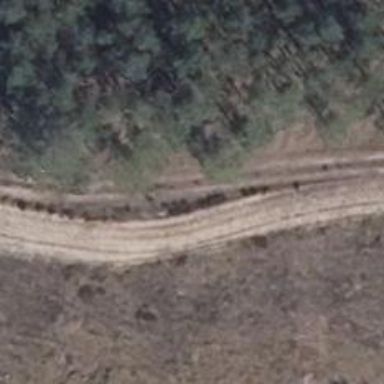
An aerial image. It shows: Sandy track with grade4 tracktype.